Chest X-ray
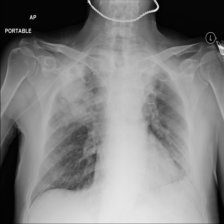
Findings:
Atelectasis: negative
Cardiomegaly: negative
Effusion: negative
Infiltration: positive
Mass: positive
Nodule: negative
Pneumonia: negative
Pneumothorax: negative
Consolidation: negative
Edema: negative
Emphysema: negative
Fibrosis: negative
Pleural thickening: negative
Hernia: negative